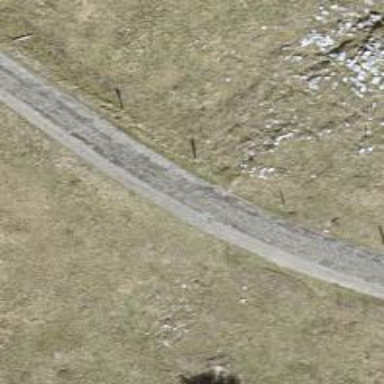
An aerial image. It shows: Well-maintained track road with grade 1 tracktype.